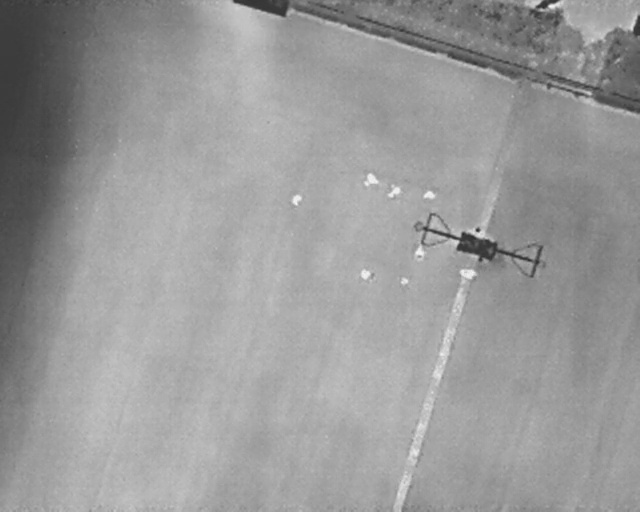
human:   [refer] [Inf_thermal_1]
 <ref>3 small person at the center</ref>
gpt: <box>[[66, 36, 67, 39, 2], [45, 37, 47, 40, 2], [62, 53, 63, 55, 2]]</box>

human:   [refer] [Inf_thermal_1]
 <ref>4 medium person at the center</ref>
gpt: <box>[[60, 36, 62, 38, 133], [56, 33, 59, 36, 2], [64, 48, 66, 50, 8], [56, 52, 57, 55, 2]]</box>

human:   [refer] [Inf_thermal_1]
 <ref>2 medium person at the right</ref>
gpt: <box>[[72, 51, 73, 55, 14], [73, 43, 75, 46, 21]]</box>